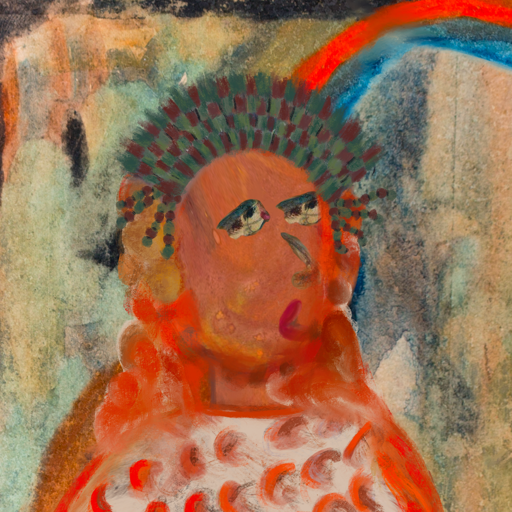
Background: Childish, Head And Neck Side: Mother_And_Son_Son, Face Side: Pipe, Bust: Rupkatha, Hair Side: Rupkatha, Head Accessory: After_Raid_Crown, Second Necklace: Blank, Necklace: Blank, Baby: Blank